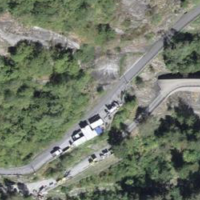
EUNIS habitat code: 44
Species observed at this site:
Phylloscopus collybita
Pernis apivorus
Motacilla cinerea
Sylvia atricapilla
Garrulus glandarius
Fringilla coelebs
Motacilla alba
Ptyonoprogne rupestris
Accipiter nisus
Delichon urbicum
Periparus ater